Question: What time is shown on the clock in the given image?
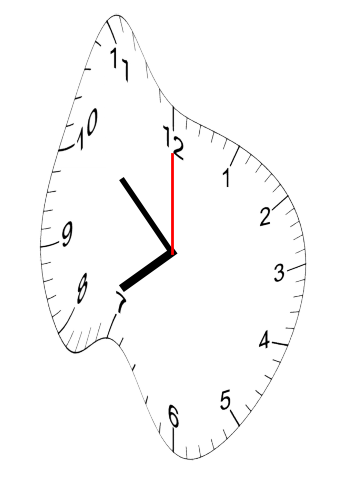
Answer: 07:52:00